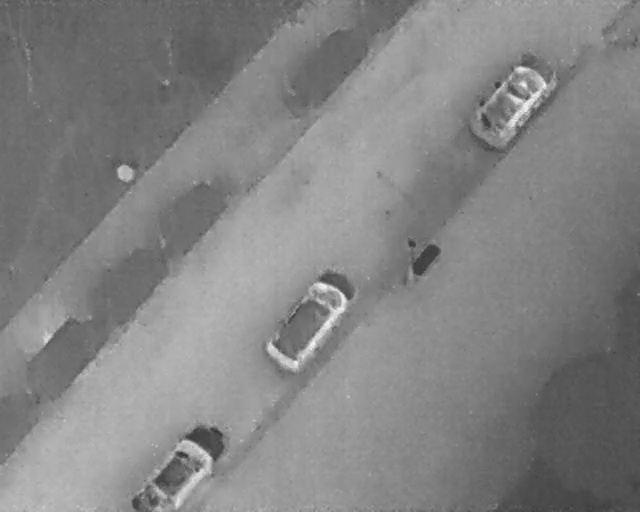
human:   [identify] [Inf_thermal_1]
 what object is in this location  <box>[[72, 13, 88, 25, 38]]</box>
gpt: <ref>1 large car at the top right</ref>